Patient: sex F, age 34
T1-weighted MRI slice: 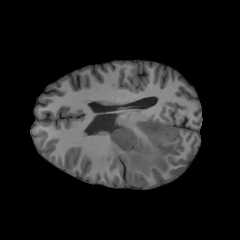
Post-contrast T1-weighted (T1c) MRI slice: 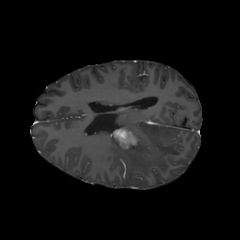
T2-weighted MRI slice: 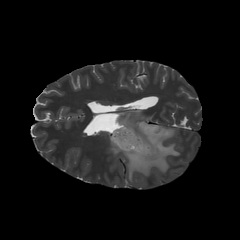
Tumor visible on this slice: yes
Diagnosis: Astrocytoma, IDH-mutant
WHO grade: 3